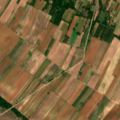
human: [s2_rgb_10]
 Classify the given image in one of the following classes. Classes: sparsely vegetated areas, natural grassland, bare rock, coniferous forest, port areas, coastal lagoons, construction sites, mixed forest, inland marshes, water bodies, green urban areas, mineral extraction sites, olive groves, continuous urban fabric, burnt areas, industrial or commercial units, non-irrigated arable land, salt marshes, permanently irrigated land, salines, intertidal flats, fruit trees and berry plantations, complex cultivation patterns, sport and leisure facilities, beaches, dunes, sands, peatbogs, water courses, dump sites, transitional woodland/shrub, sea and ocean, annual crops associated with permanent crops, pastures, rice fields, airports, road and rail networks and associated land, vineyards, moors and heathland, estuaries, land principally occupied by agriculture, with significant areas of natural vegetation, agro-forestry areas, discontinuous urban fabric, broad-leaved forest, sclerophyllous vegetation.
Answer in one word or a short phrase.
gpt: non-irrigated arable land, land principally occupied by agriculture, with significant areas of natural vegetation, natural grassland